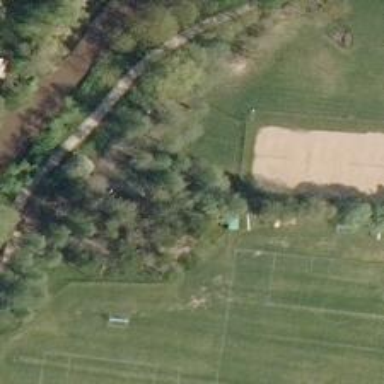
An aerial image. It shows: Disc golf basket.